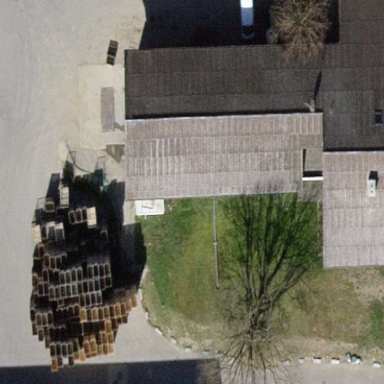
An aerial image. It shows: Warehouse.